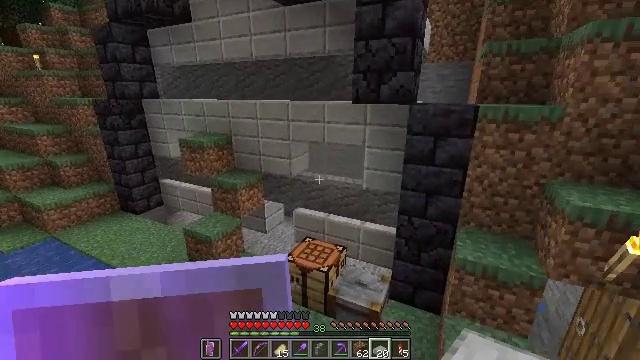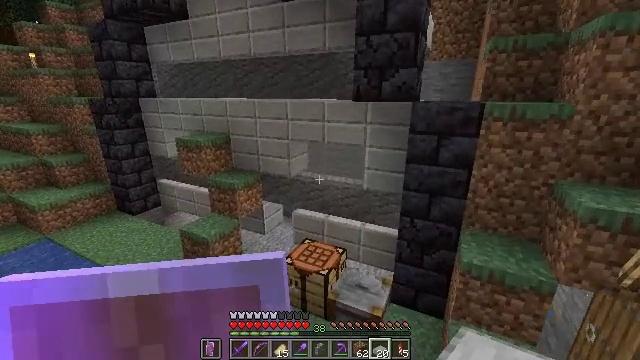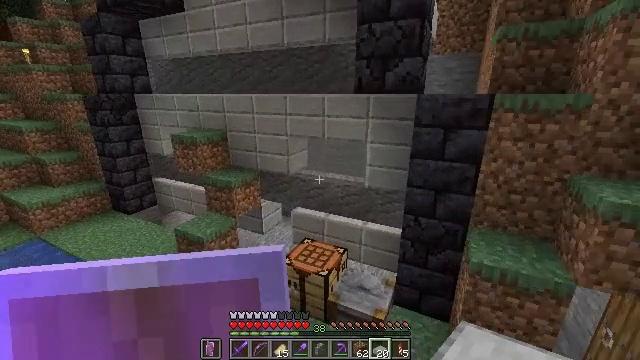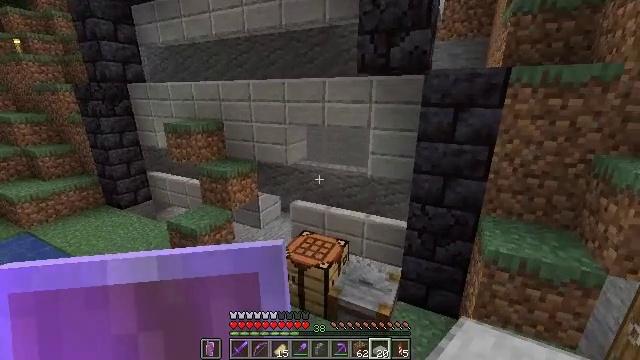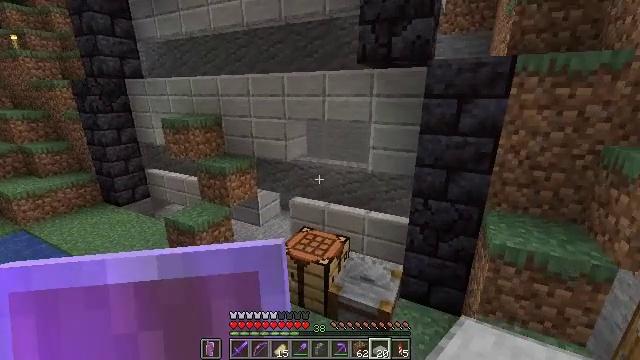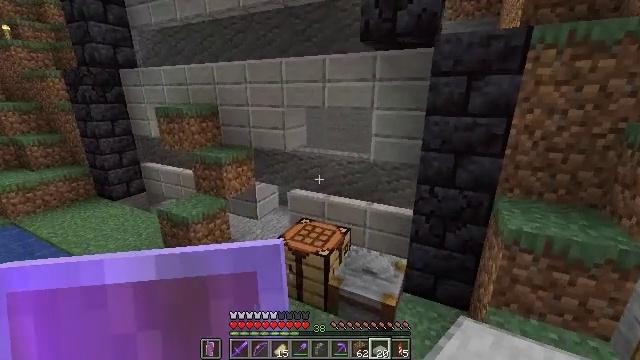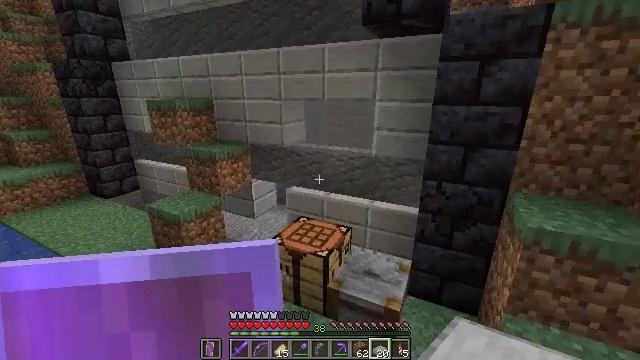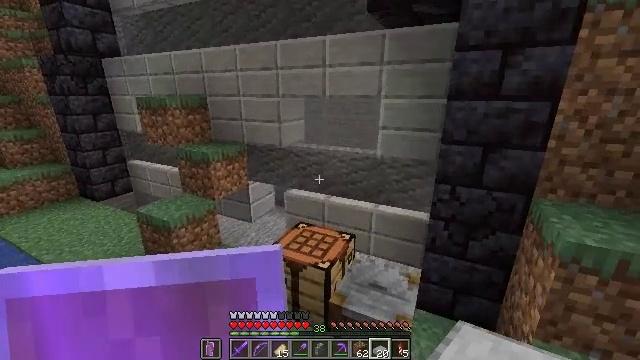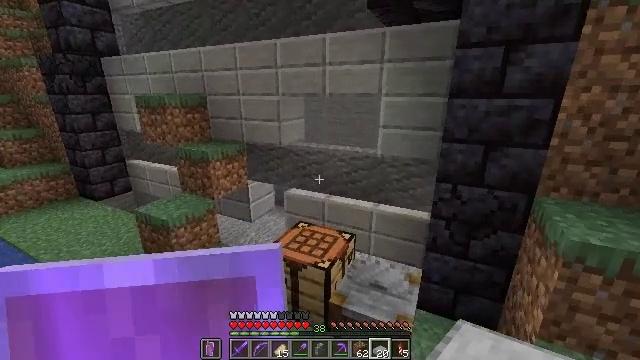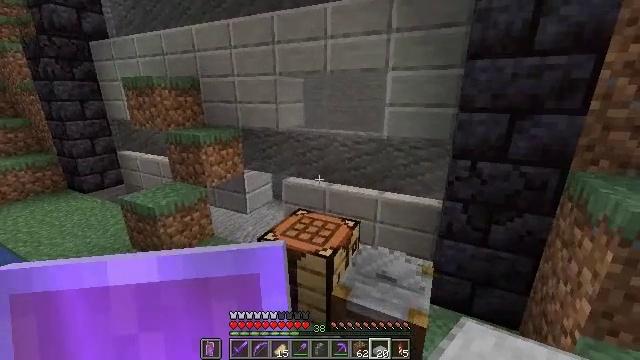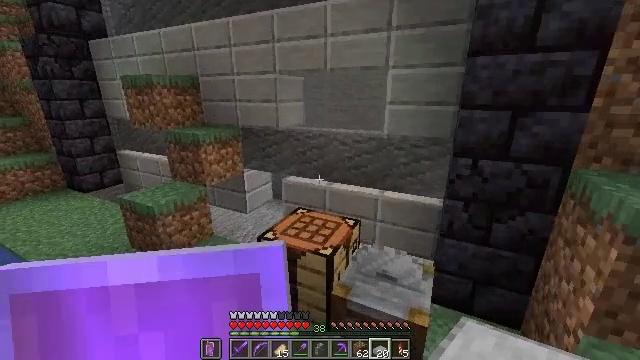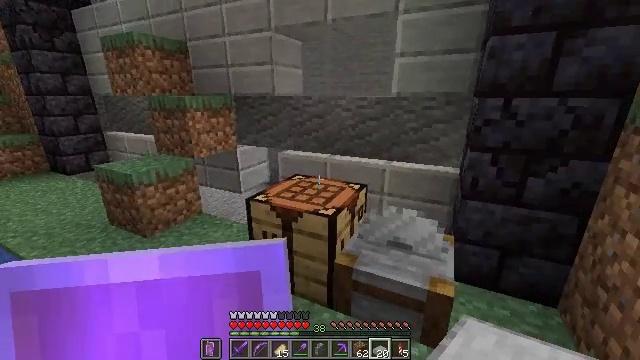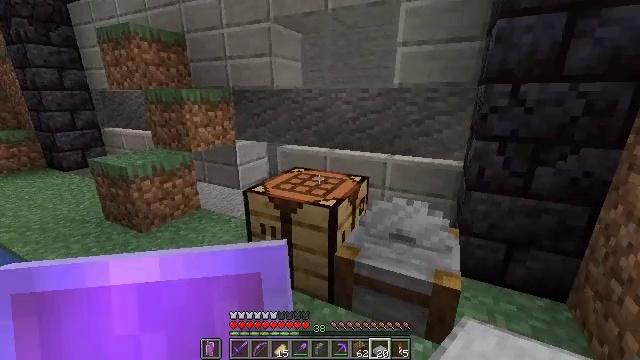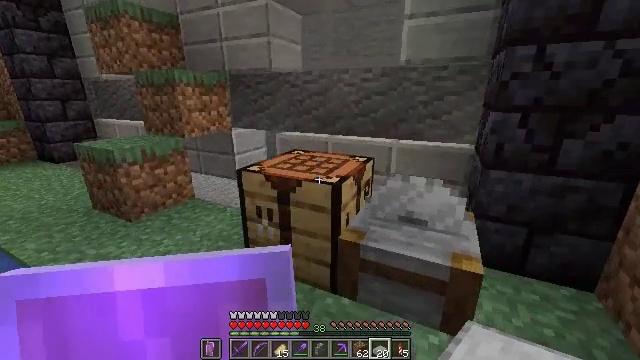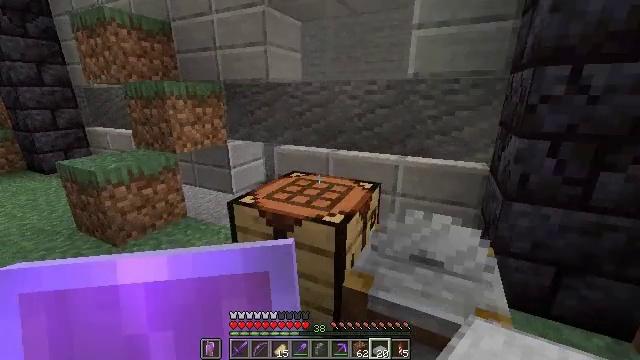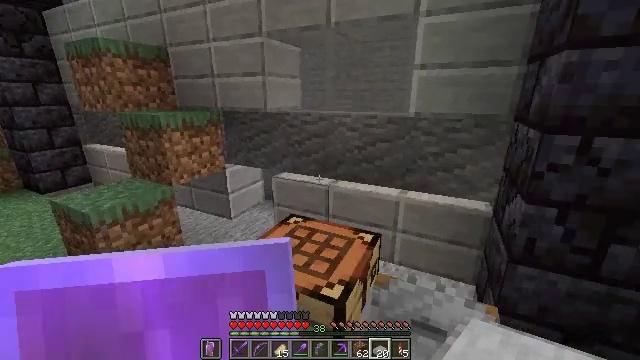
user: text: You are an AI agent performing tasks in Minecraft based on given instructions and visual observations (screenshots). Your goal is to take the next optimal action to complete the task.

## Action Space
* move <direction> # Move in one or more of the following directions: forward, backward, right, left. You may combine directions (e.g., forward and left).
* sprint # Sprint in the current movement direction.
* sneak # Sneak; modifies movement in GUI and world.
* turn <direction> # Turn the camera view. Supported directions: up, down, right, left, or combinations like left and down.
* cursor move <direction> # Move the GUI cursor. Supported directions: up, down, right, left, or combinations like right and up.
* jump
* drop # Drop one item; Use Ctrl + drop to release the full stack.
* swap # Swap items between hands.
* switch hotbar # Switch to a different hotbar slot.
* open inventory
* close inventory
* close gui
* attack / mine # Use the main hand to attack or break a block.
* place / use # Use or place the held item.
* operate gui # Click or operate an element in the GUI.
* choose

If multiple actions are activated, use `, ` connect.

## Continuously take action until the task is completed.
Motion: motion action
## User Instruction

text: mine block light gray stained glass
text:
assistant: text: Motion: move forward
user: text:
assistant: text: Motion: move forward
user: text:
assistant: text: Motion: move forward
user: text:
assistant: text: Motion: move forward
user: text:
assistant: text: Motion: move forward
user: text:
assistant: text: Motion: move forward
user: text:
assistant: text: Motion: move forward
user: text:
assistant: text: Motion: move forward
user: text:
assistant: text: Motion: move forward
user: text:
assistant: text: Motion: move forward
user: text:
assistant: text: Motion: move forward
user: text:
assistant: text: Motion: move forward
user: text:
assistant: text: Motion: move forward
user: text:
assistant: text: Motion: move forward, jump
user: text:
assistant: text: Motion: move forward, jump
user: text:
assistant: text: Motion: move forward, jump
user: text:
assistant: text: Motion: no_op
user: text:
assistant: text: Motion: no_op
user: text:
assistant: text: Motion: no_op
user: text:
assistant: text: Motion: no_op
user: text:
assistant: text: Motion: no_op
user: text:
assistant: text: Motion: no_op
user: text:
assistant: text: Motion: no_op
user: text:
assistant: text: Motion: no_op
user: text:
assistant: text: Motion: turn right
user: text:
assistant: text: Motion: no_op
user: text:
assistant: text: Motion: move forward
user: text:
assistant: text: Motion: move forward, jump
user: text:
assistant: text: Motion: move forward, jump
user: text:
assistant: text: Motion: move forward, jump